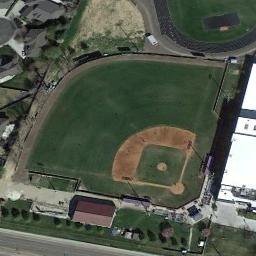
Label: baseball_diamond